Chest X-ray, AP view. Patient: 33 years old, sex M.
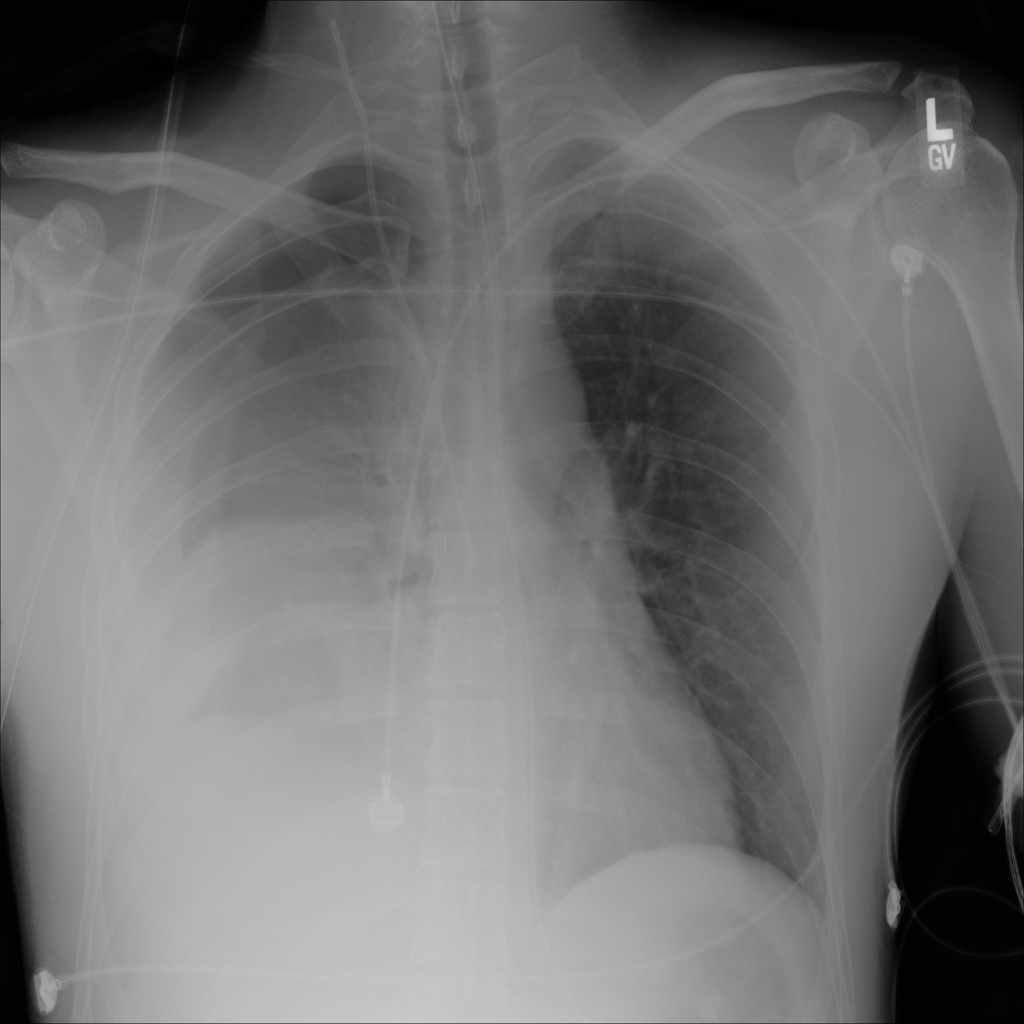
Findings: No Finding